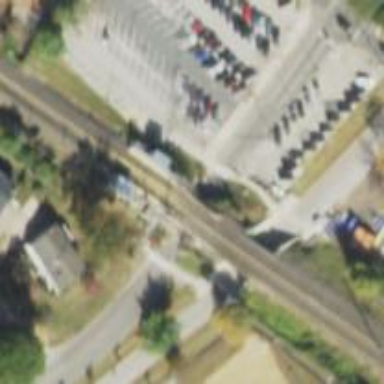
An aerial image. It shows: Light rail electrified railway.